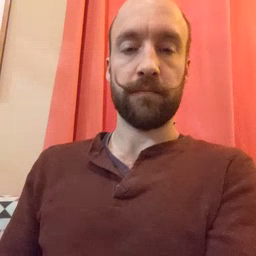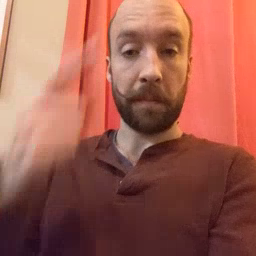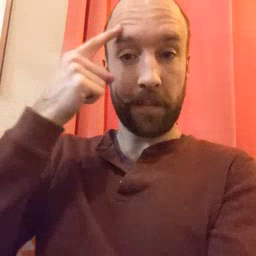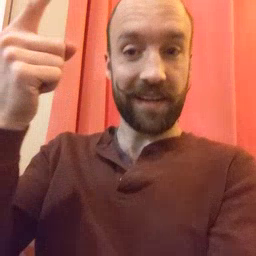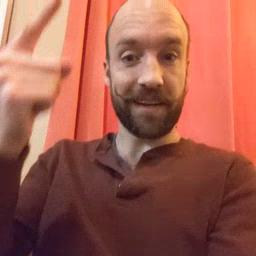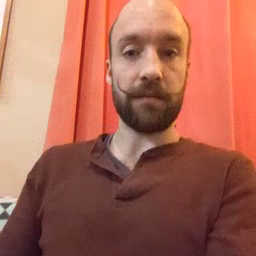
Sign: penny